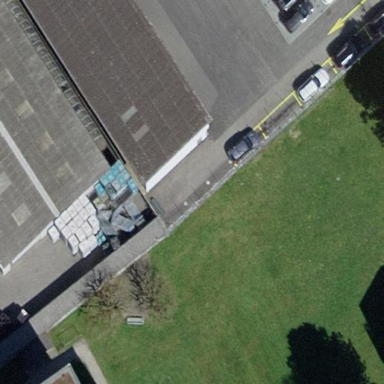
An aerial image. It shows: View of roof of building.